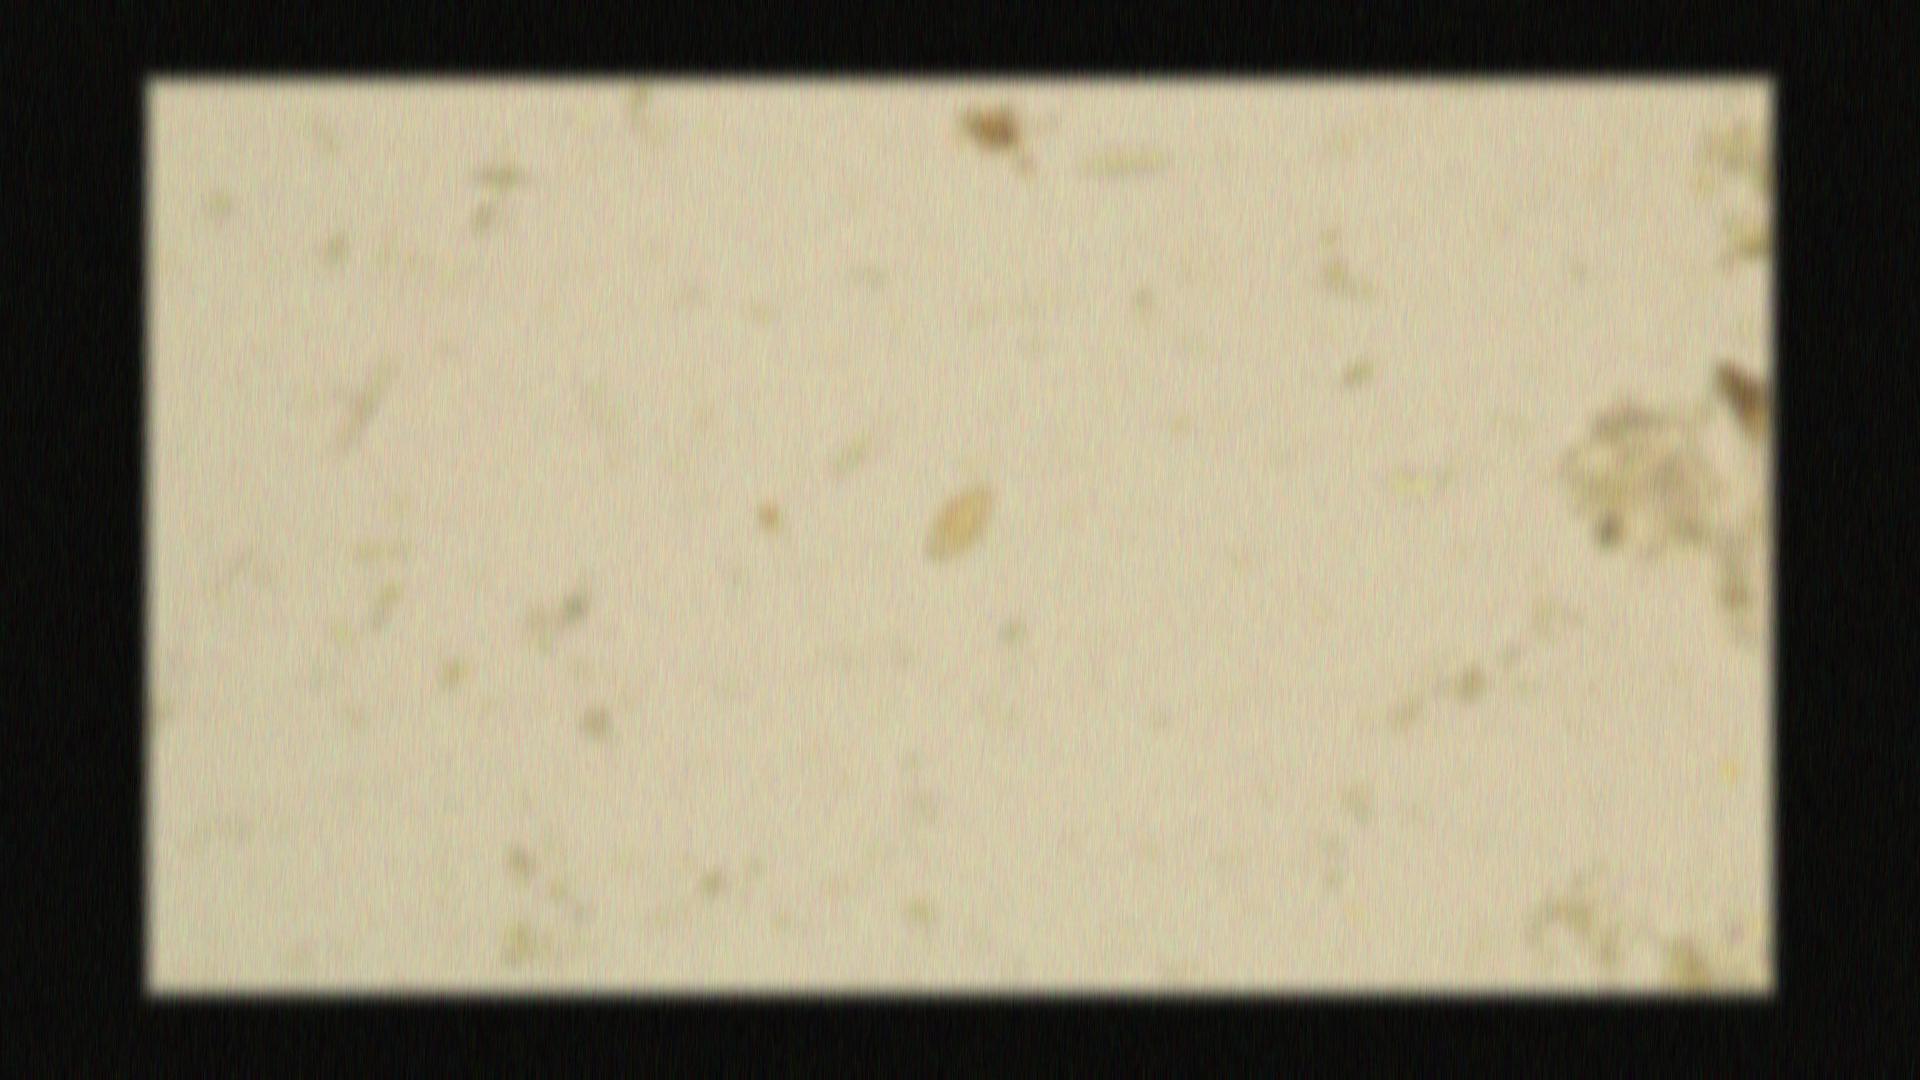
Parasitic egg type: Opisthorchis viverrine